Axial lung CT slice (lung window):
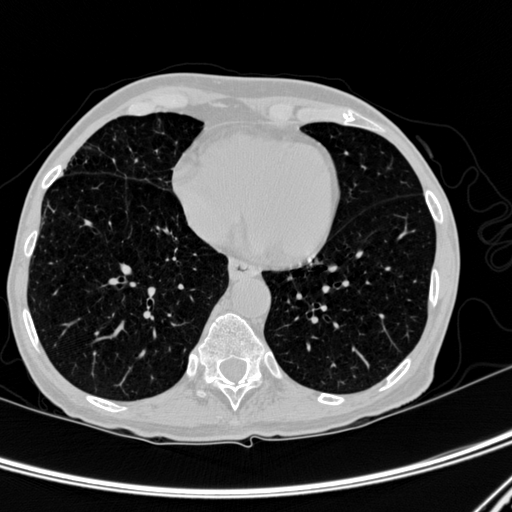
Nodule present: no